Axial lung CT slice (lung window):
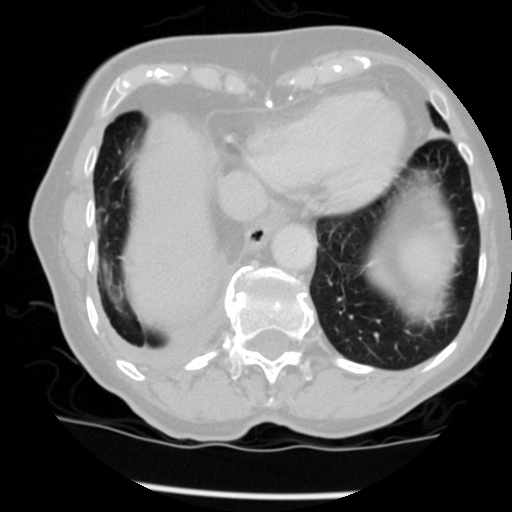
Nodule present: no